Question: What would be the best way to make this circle in android? I don't want to learn OpenGL just to draw a simple progress circle (ring), but if there's no other way I will. Before start, I want to ask you guys, what do you think. I'm open to all kind of suggestions on how to make this.

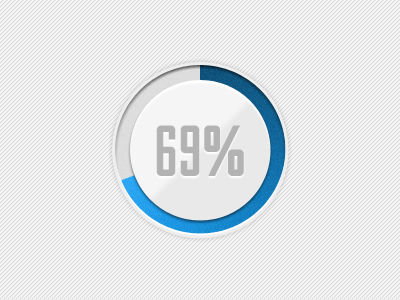
Answer: There is a 'ProgressBar' widget built into Android, that by default renders as a circle.
You can use an 'ImageView' backed by a 'ShapeDrawable' that is a ring, with a gradient sweep fill of your choosing.
You can create 100 PNG files, one per percentage, and use those, perhaps via a 'LevelListDrawable'.
You can draw the whole thing yourself as a custom 'View' using the 'Canvas'.
There are probably other alternatives as well, but this should get you going.